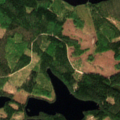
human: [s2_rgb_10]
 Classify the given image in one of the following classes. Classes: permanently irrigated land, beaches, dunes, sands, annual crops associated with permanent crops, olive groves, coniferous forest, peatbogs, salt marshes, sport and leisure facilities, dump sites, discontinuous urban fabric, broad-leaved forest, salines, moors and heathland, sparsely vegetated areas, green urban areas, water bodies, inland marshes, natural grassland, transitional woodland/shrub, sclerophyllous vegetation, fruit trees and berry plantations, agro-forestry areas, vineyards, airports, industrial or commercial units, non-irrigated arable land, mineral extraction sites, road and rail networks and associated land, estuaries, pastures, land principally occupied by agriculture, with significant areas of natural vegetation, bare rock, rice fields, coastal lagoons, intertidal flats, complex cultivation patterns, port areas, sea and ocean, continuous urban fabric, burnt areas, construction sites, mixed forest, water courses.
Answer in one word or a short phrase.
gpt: coniferous forest, mixed forest, water bodies